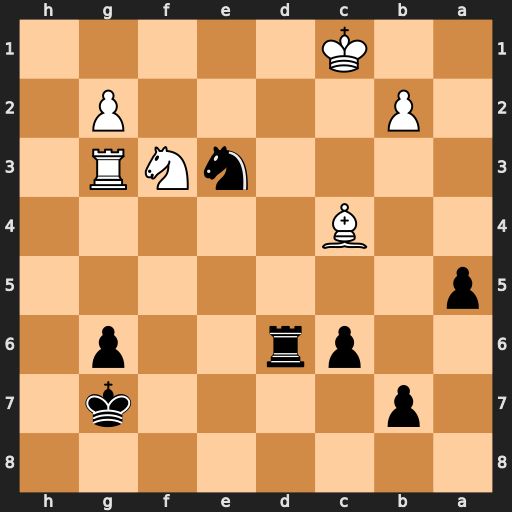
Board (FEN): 8/1p4k1/2pr2p1/p7/2B5/4nNR1/1P4P1/2K5
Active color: b
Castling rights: -
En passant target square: -
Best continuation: Rd1#